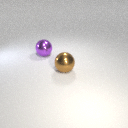
large brown metal sphere in front of large purple metal sphere